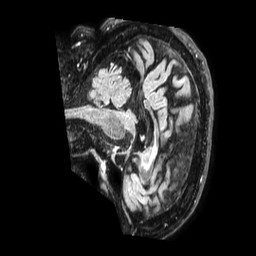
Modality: FLAIR
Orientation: sagittal
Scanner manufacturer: philips
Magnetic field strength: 1.5 T
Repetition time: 4.8 s
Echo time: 0.3316 s